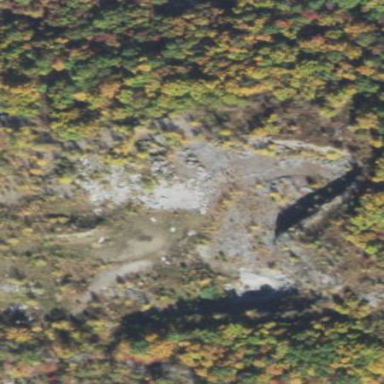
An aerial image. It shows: Landscape dominated by bare rock.